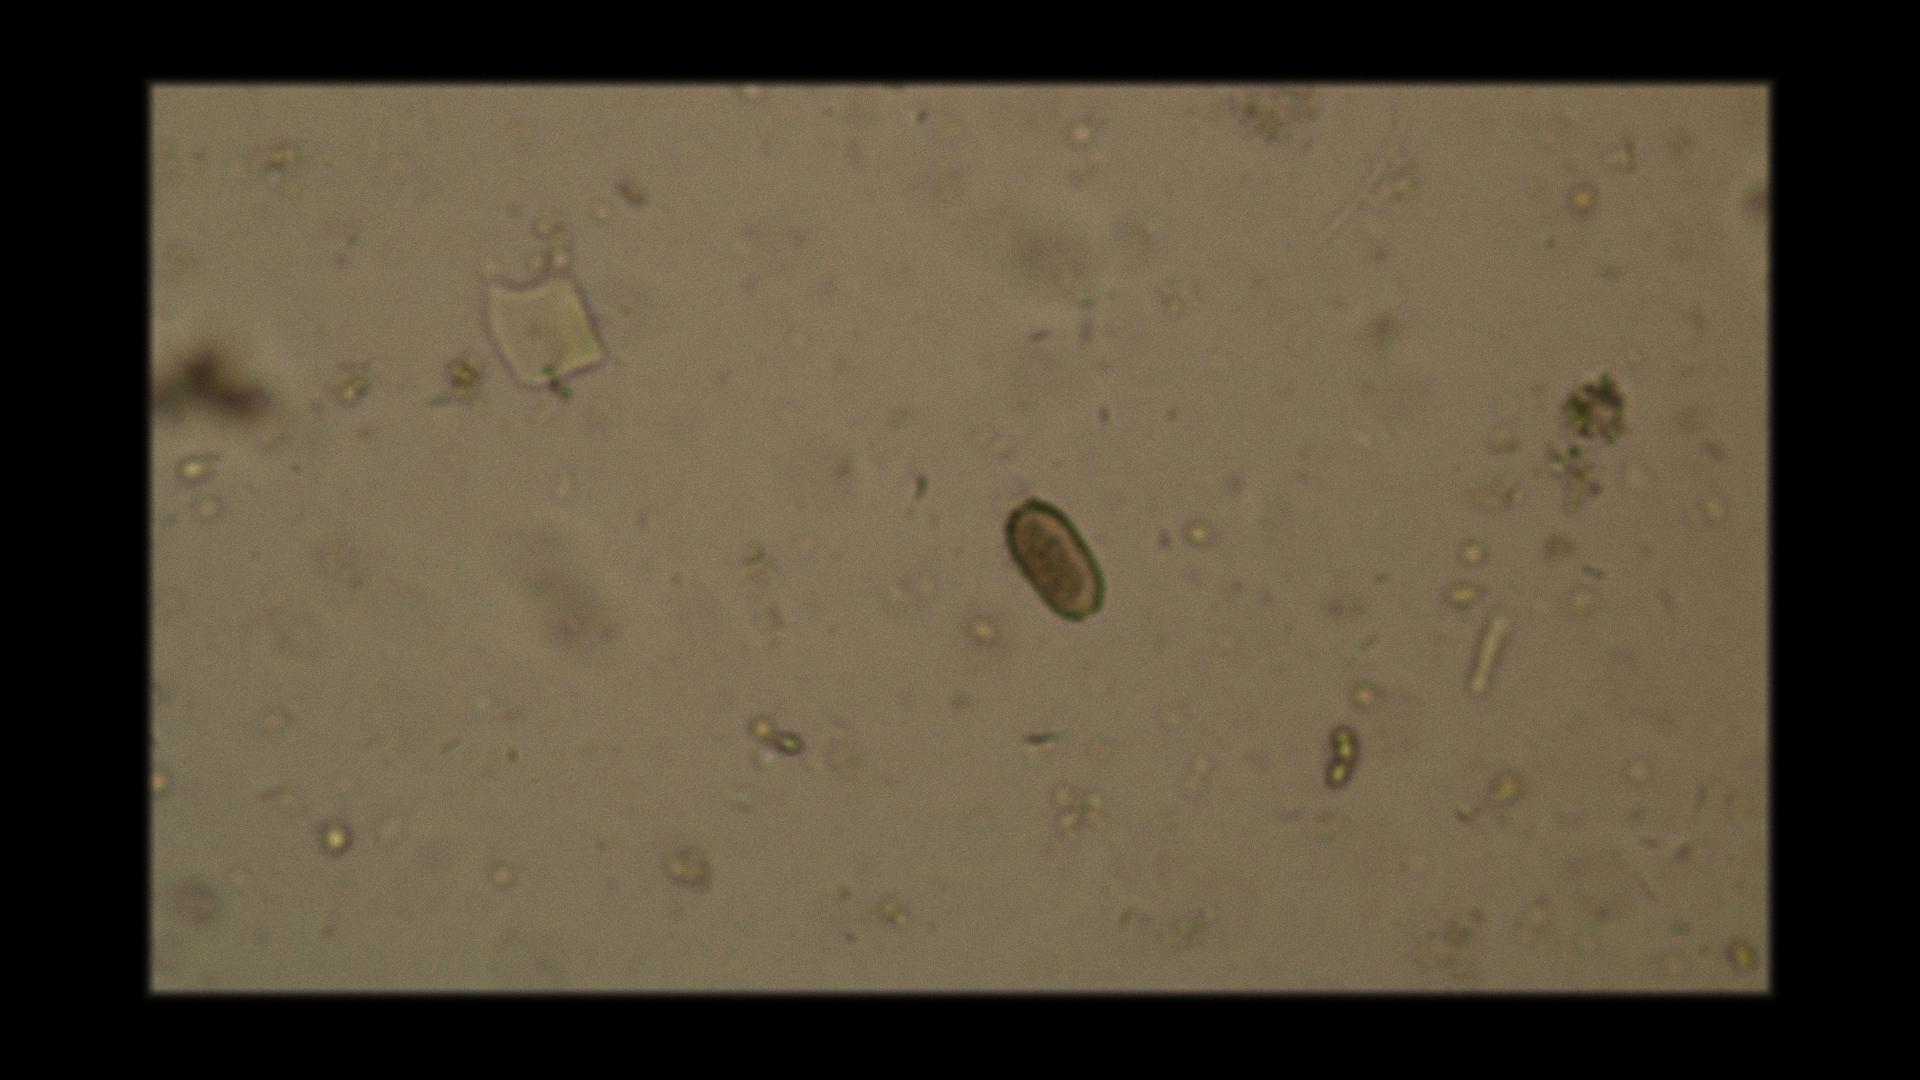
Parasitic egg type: Capillaria philippinensis